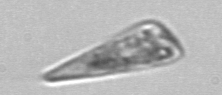
Label: Licmophora